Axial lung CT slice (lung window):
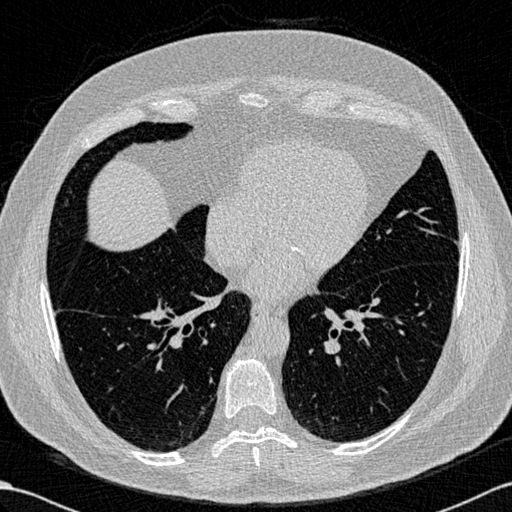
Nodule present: no